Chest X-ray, PA view. Patient: 71 years old, sex M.
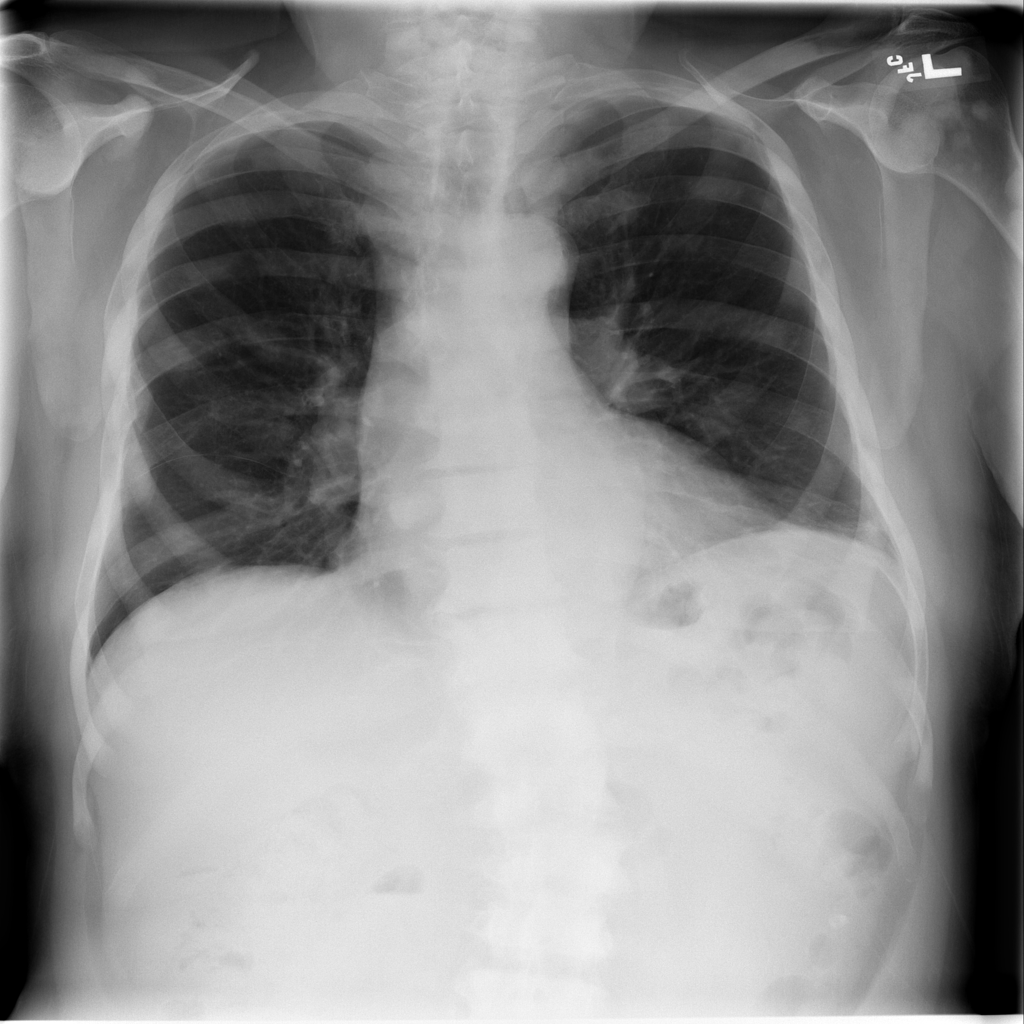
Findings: No Finding